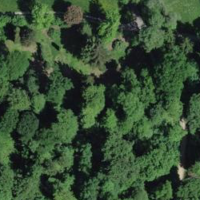
EUNIS habitat code: 41
Species observed at this site:
Lamium galeobdolon
Picea abies